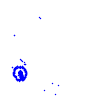
Particle: pion